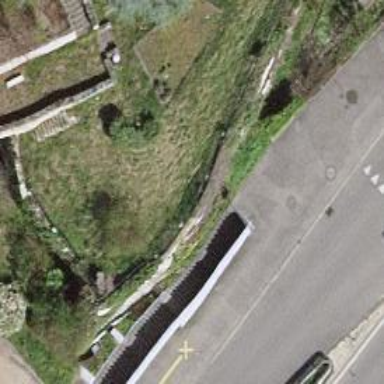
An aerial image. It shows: Road with steps.